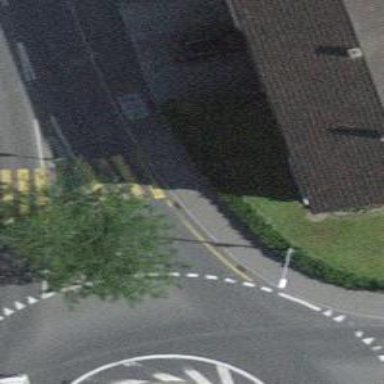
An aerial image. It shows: Pedestrian crossing with zebra markings on the footway.